Field crop: maize
Growth stage: 2
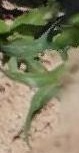
Species: maize